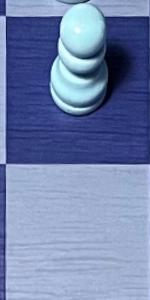
Label: Empty